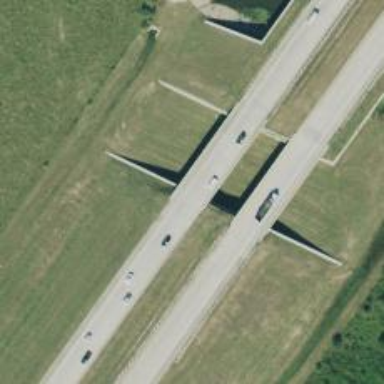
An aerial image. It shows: Bridge over motorway.